Interaction volume radius: 5 \u00c5
Interaction volume height: 15 \u00c5
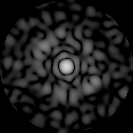
Disorder parameter: 0.8197